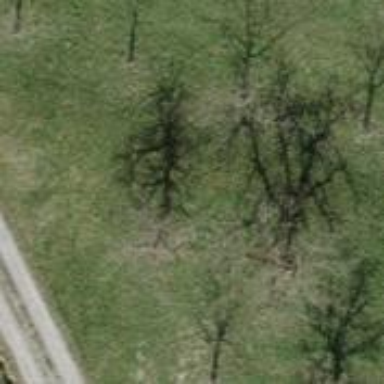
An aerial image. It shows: Beautiful tree in nature.